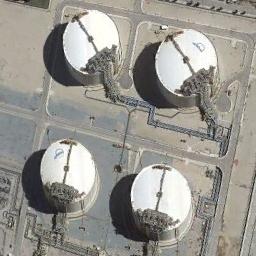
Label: storage_tank